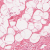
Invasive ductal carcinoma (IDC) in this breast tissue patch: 0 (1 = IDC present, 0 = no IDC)